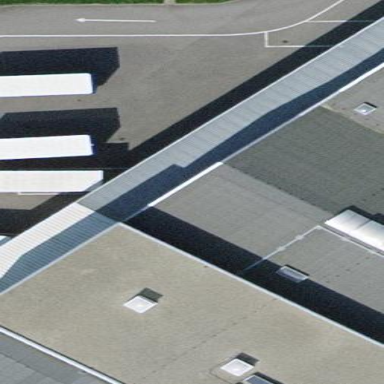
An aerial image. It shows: View of roof of building.